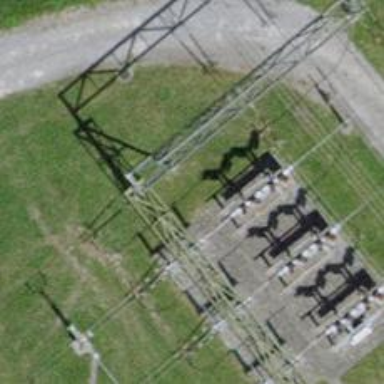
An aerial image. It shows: Switch for power supply.